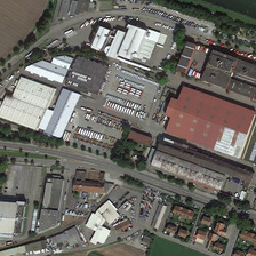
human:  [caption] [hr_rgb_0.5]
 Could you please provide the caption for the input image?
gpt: Next to Rio is a dense industrial area.

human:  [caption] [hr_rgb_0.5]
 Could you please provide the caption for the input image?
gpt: There is a heavy industrial area near the river.

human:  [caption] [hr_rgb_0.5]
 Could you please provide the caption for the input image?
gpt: Near the river is a dense industrial area.

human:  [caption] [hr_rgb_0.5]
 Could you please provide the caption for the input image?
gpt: The river is a dense industrial area.

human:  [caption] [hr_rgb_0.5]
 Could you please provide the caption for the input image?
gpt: There is a heavy industrial area near the river.